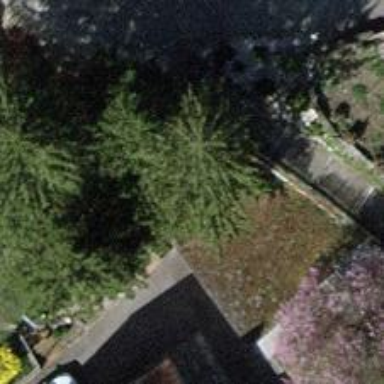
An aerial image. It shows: Evergreen needle-leaved tree.